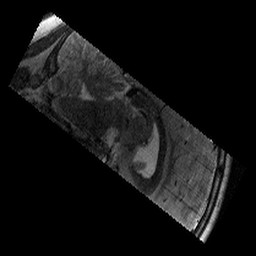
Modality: T2w
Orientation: sagittal
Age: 9
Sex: male
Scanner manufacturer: siemens
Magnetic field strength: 3 T
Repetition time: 9.23 s
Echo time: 0.067 s